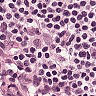
Metastatic tissue present: no